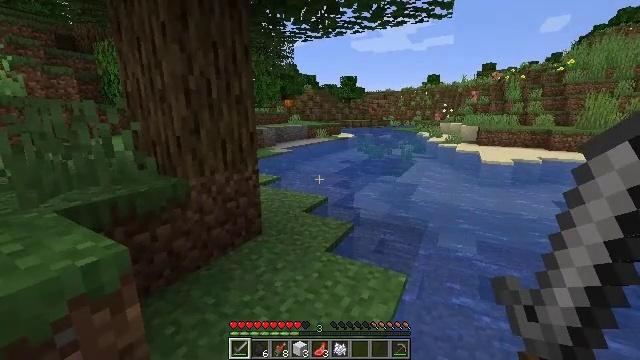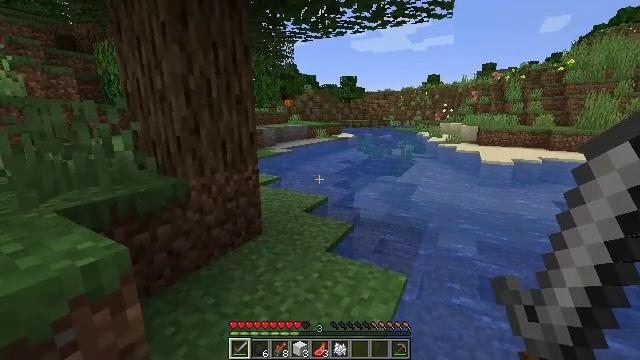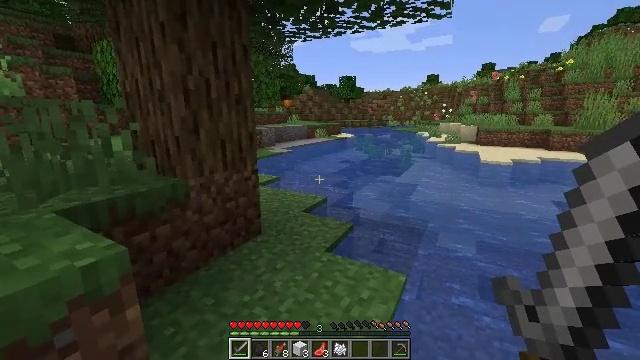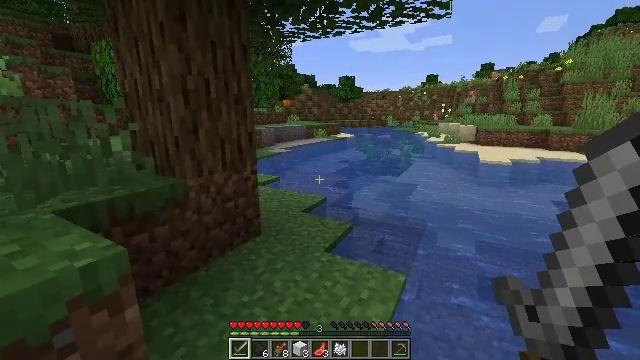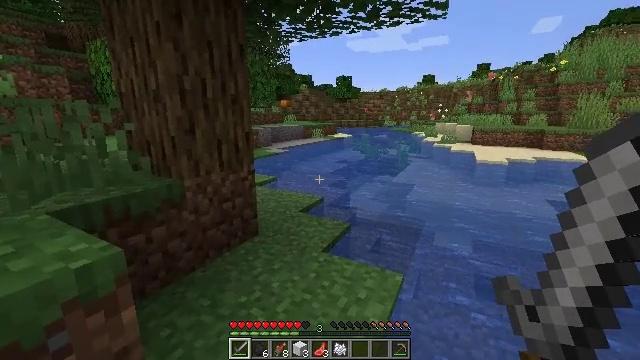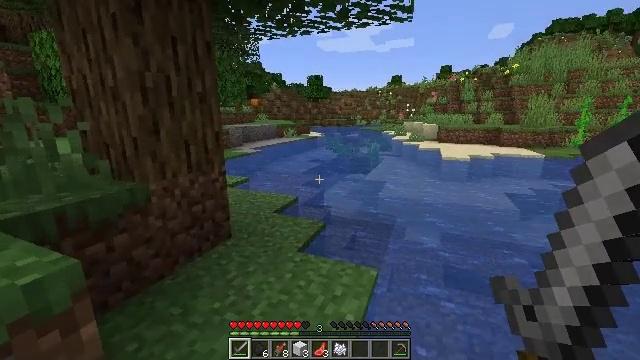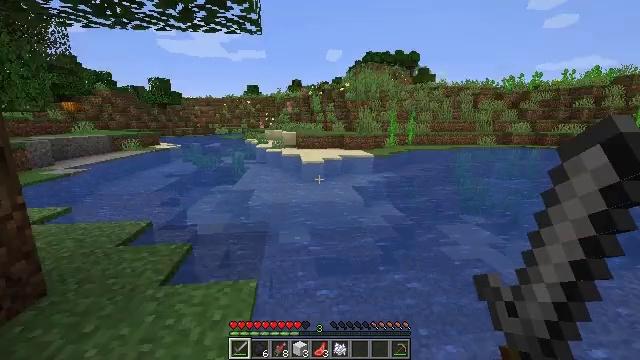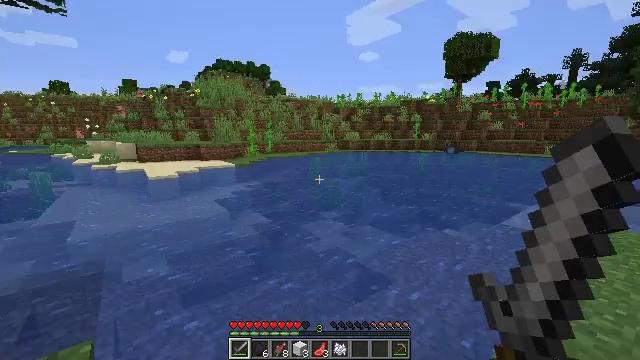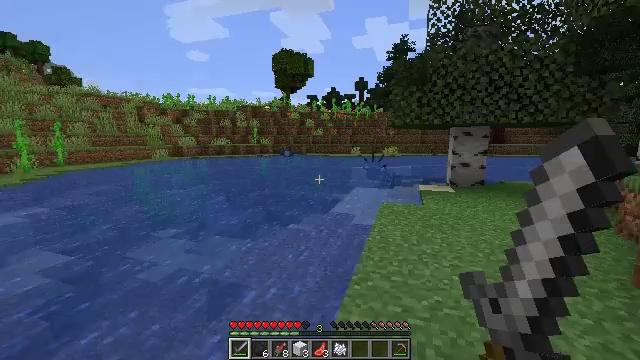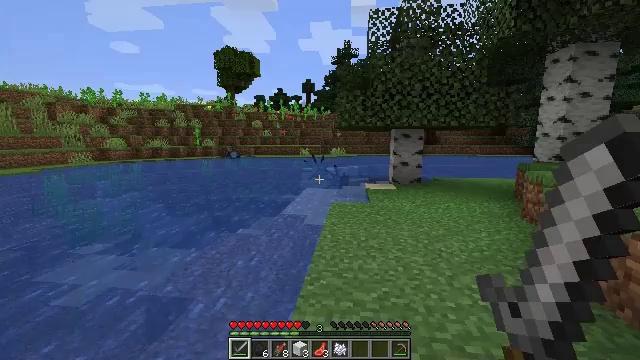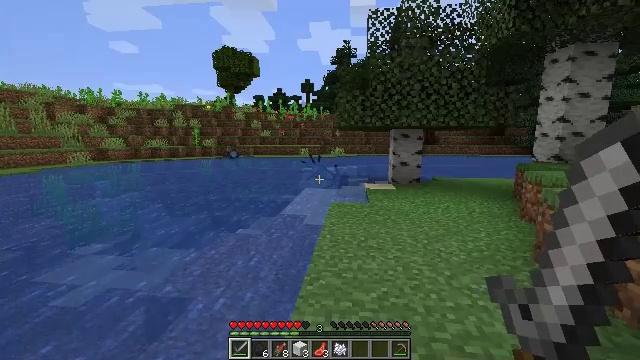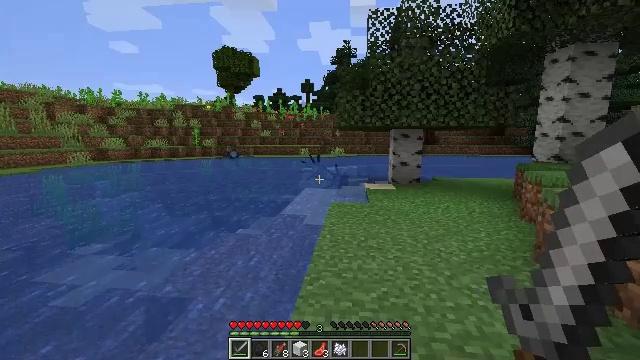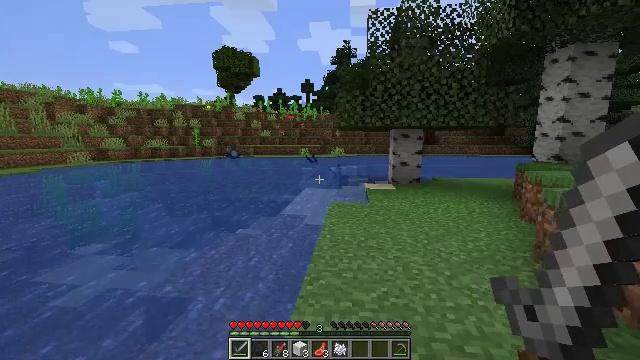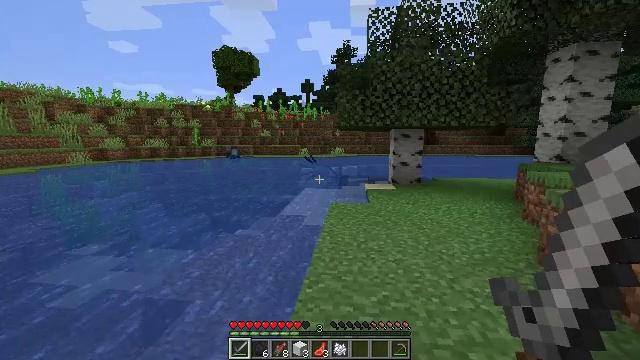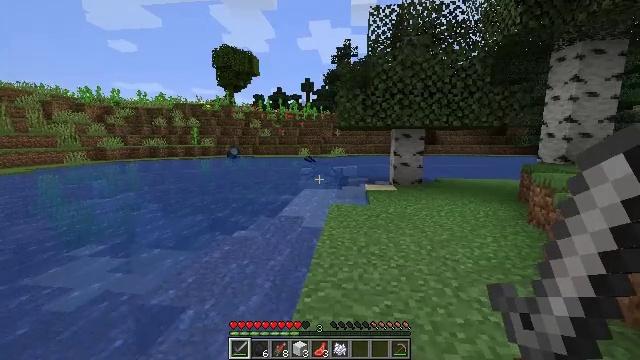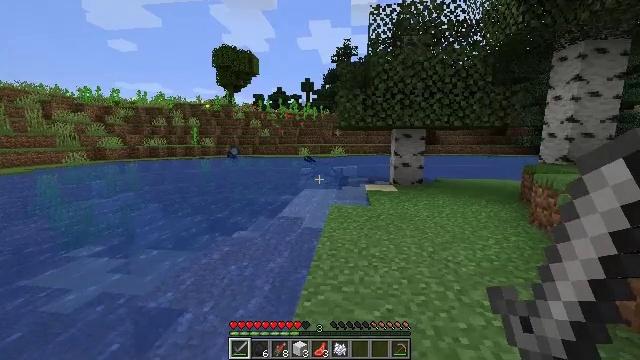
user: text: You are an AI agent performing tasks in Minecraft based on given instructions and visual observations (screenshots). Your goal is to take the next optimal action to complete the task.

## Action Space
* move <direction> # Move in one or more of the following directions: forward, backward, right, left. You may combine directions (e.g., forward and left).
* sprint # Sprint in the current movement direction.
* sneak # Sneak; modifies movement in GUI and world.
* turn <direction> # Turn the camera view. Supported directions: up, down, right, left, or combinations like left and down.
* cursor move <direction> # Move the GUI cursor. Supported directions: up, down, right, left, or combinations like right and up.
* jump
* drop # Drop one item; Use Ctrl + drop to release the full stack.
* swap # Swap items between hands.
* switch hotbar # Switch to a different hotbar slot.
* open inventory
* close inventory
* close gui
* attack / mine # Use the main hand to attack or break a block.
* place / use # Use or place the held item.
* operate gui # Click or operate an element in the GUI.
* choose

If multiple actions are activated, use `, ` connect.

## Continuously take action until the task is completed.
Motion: motion action
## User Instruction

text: Fish and kill the salmon.
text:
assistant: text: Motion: no_op
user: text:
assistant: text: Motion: no_op
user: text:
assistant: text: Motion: no_op
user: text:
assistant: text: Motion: no_op
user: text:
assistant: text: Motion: turn right
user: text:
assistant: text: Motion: turn right and up
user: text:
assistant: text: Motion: turn right and up
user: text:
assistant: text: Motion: turn right and up
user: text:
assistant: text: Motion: turn right
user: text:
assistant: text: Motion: no_op
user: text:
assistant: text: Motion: no_op
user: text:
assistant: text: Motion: no_op
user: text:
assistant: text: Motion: move forward
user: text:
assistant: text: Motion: move forward
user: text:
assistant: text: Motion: move forward
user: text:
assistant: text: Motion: move forward
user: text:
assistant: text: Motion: move forward
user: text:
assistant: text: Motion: no_op
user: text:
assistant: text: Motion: no_op
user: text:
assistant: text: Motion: move forward
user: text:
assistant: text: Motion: move forward
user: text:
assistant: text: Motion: move forward
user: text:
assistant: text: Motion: move forward
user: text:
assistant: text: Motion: move forward
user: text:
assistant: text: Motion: move forward
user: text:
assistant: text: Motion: move forward
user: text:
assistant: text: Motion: move forward
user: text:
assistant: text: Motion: move forward
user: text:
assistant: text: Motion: move forward
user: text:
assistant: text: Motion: move forward